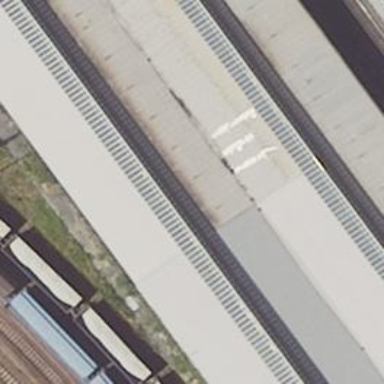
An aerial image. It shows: Railway signal.